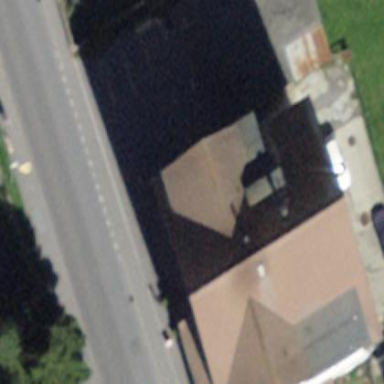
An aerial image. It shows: Gabled roof hotel.